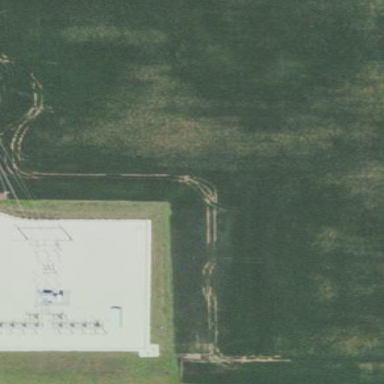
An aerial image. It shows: Outdoor substation. It is collector substation.